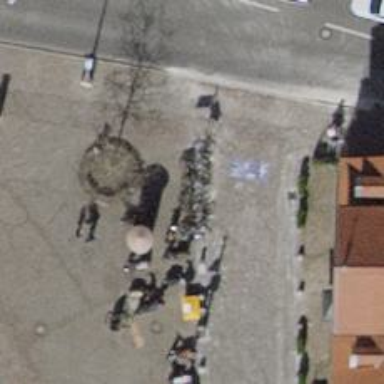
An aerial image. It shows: Bicycle parking area with stands.